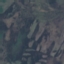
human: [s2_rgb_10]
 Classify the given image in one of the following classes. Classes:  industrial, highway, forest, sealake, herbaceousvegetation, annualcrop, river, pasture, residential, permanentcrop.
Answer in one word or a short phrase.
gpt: HerbaceousVegetation